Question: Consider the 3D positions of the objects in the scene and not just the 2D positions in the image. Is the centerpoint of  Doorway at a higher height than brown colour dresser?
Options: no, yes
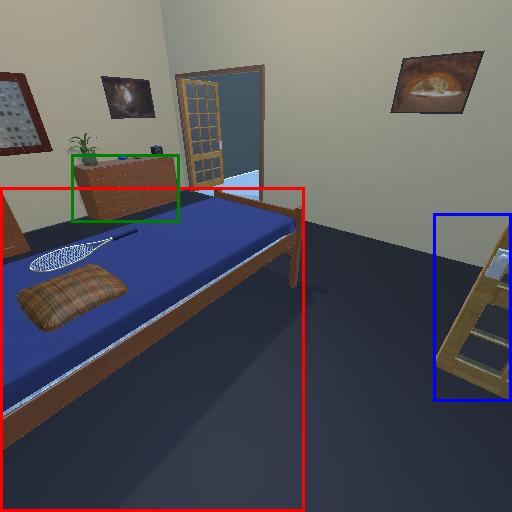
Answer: no